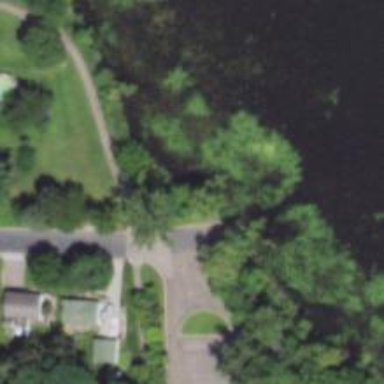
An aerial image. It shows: Asphalt service road leading to slipway in leisure land area.